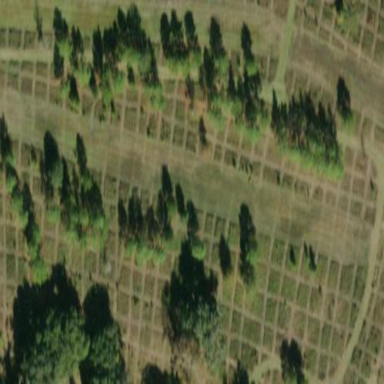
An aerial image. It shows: Orchard.